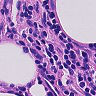
Metastatic tissue present: no